Field crop: maize
Growth stage: 2
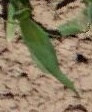
Species: maize